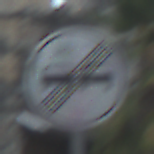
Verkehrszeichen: EndeUeberholverbot
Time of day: MorningAfternoon
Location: Outdoor (Suburban)
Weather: PartlyCloudy
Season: NotSpecified
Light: Natural